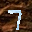
Label: 7